Question: What category is Hot Slide in?
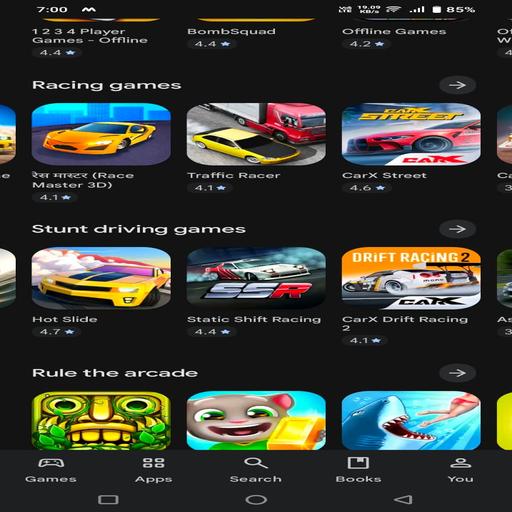
Answer: Stunt driving games